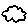
Label: cloud